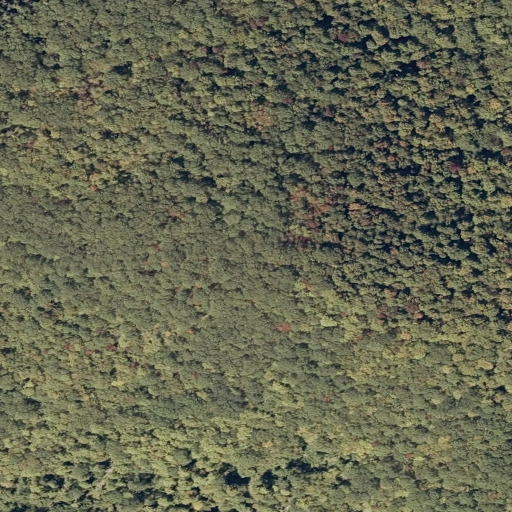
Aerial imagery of mountain in Maine named Tantrattle Mountain containing deciduous forest, mixed forest, and evergreen forest